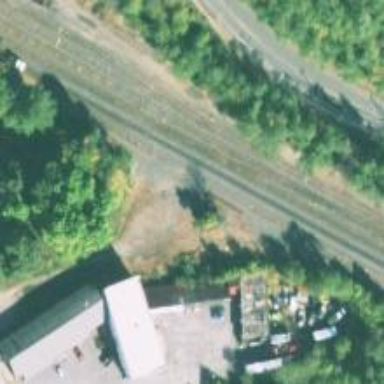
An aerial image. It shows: Railway yard used for servicing trains.